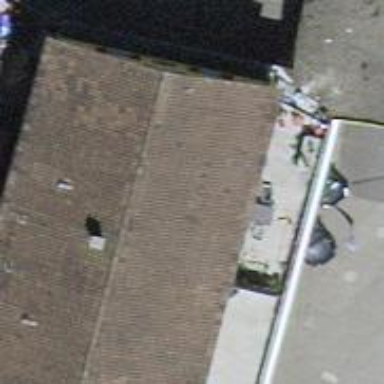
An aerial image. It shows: Building housing car repair shop.